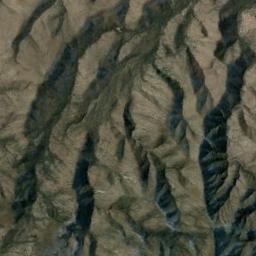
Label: mountain